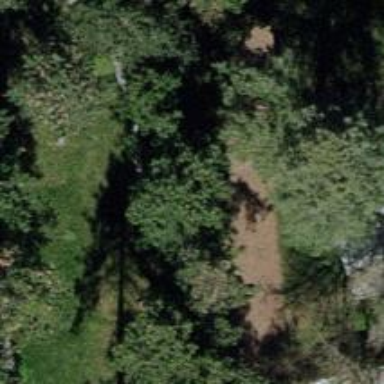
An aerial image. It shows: Mixed leaf-type tree in natural setting.